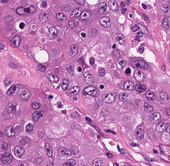
Tumor epithelial tissue: yes
Tumor-associated stroma tissue: no
Normal tissue: no